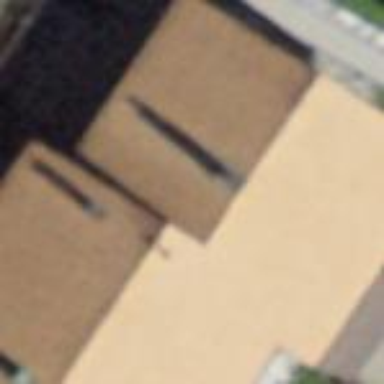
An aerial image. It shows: Building with gabled roof oriented across its structure.